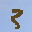
Label: 3